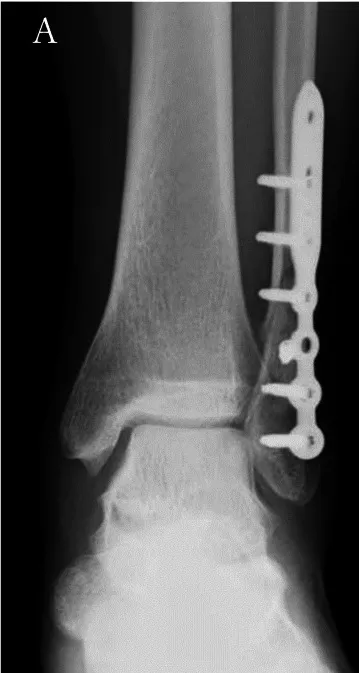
The patient's postoperative radiographs. Frontal view.
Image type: radiology (x_ray)